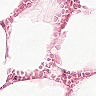
Metastatic tissue present: no